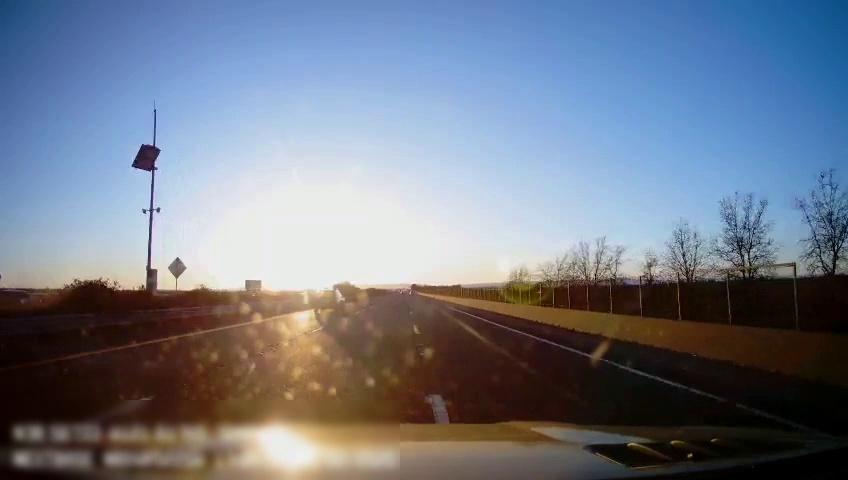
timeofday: Day
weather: Sunny
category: Drivable Space
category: Vehicles | SUV
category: Vehicles | SUV
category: Lanes | Alternate Lane
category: Lanes | Current Lane
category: Lanes | Current Lane
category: Lanes | Alternate Lane